Question: I have tried to install Requests like this:
'''
python3 -m install requests
'''
but it's not working.

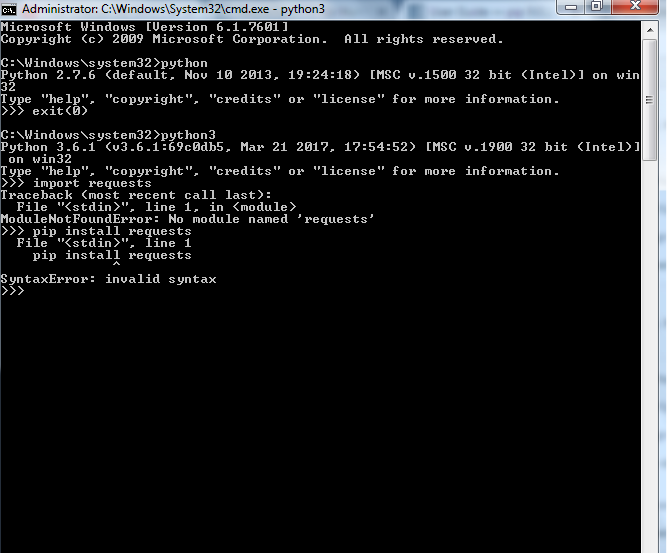
Answer: You are using pip incorrectly. You should run 'pip' command from the command line, not in Python:
'''
C:\Windows\system32> python3 -m pip install requests
C:\Windows\system32> python3
Python 3.6.1........
>>> import requests
'''
Read <URL> carefully.